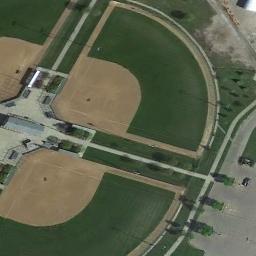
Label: baseball_diamond